Aerial crown-view tile of a tropical tree (Barro Colorado Island, Panama), acquired 20250124:
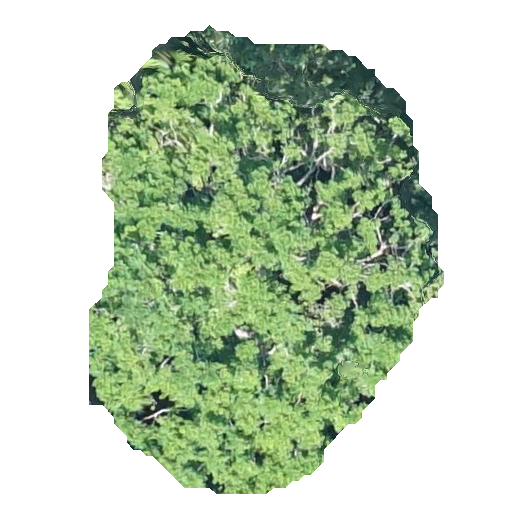
Species: Jacaranda copaia
GBIF accepted scientific name: Jacaranda copaia
Crown area: 185.543 m²